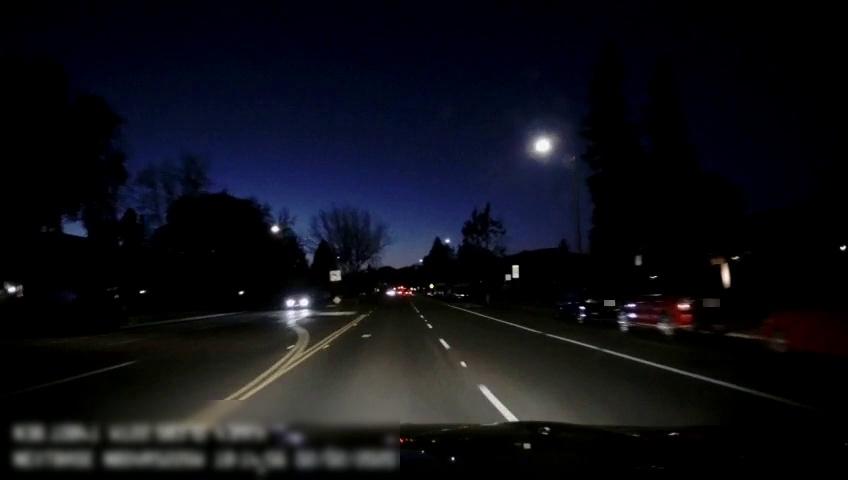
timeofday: Night
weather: Other
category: Drivable Space
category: Vehicles | Car
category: Vehicles | SUV
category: Vehicles | Car
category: Vehicles | Car
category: Lanes | Alternate Lane
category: Lanes | Current Lane
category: Lanes | Current Lane
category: Lanes | Opposite Lane
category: Lanes | Opposite Lane
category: Lanes | Opposite Lane